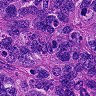
Metastatic tissue present: yes